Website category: phone
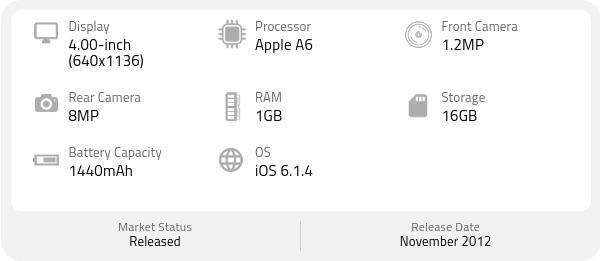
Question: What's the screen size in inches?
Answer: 4.00-inch

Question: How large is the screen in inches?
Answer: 4.00-inch

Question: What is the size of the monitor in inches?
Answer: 4.00-inch

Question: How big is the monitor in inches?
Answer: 4.00-inch

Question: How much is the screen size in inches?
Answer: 4.00-inch

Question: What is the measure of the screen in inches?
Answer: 4.00-inch

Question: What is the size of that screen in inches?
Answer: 4.00-inch

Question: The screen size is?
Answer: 4.00-inch

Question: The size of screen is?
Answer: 4.00-inch

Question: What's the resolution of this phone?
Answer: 640x1136

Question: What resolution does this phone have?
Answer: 640x1136

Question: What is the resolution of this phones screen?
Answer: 640x1136

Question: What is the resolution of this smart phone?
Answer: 640x1136

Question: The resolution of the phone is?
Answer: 640x1136

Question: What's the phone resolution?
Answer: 640x1136

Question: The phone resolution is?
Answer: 640x1136

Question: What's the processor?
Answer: Apple A6

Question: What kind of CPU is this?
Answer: Apple A6

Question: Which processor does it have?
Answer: Apple A6

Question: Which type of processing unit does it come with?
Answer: Apple A6

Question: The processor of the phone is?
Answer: Apple A6

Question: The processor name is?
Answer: Apple A6

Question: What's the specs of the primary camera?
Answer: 8MP

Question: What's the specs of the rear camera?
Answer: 8MP

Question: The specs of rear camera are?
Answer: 8MP

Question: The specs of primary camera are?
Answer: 8MP

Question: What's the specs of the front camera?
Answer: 1.2MP

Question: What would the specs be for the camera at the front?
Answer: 1.2MP

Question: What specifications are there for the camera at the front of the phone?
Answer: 1.2MP

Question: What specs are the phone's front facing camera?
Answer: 1.2MP

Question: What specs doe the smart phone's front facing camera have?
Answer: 1.2MP

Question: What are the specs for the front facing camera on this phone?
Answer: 1.2MP

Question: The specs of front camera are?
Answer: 1.2MP

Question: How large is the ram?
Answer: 1GB

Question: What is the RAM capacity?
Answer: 1GB

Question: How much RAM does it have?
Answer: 1GB

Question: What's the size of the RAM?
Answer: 1GB

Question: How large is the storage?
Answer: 16GB

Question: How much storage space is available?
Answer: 16GB

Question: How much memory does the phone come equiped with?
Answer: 16GB

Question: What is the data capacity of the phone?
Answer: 16GB

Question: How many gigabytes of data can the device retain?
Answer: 16GB

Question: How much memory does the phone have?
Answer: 16GB

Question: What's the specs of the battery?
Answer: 1440mAh

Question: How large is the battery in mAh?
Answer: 1440mAh

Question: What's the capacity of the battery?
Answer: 1440mAh

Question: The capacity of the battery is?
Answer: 1440mAh

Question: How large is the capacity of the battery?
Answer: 1440mAh

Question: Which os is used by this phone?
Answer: iOS 6.1.4

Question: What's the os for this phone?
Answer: iOS 6.1.4

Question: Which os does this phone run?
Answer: iOS 6.1.4

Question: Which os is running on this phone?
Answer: iOS 6.1.4

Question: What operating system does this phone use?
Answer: iOS 6.1.4

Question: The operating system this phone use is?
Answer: iOS 6.1.4

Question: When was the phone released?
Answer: November 2012

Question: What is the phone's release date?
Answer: November 2012

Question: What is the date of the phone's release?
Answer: November 2012

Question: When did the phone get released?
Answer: November 2012

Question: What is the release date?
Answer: November 2012

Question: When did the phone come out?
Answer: November 2012

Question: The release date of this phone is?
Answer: November 2012